Question: I want to connect 3 circle images with dotted border.
My code:
'''
<div class="main">
<div class="circle"><img src="http://i59.tinypic.com/fbl21d.png" /></div>
<div class="circle"><img src="http://i59.tinypic.com/fbl21d.png" /></div>
<div class="circle"><img src="http://i59.tinypic.com/fbl21d.png" /></div>
</div>
'''
<URL>
I would like to have something like on the image below.

How can I achieve this?
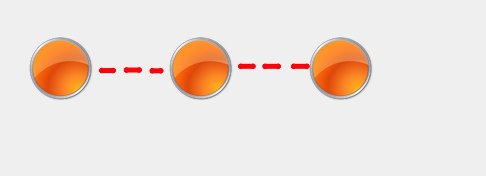
Answer: To achieve this you can use pseudo selector ':before', and place border as you want, for example <URL>
'''
.main:before {
content:"";
position:absolute;
left: 45px;
right: 120px;
top: 70px;
border-top: 5px dotted #f00;
}
'''